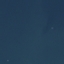
Land use / land cover class: SeaLake